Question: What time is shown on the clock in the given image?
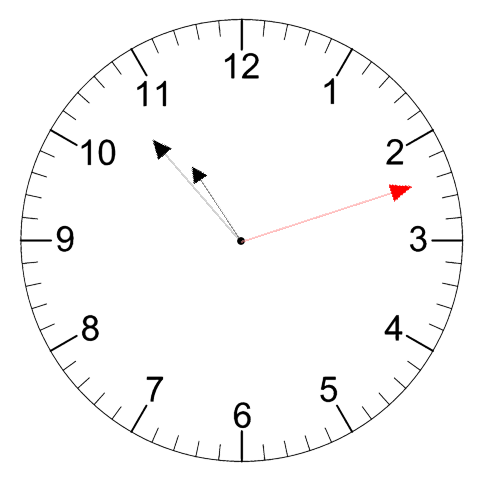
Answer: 10:53:12